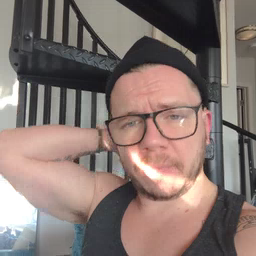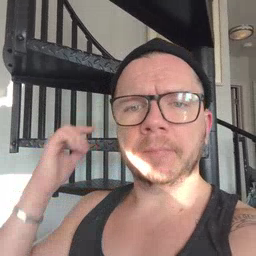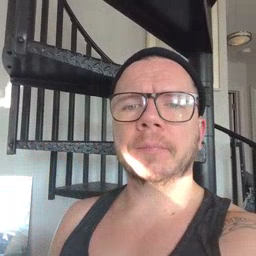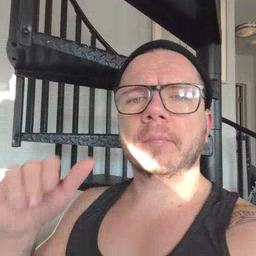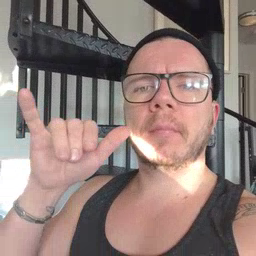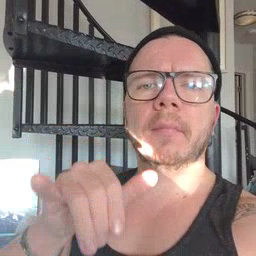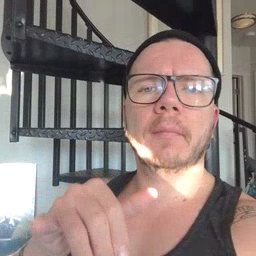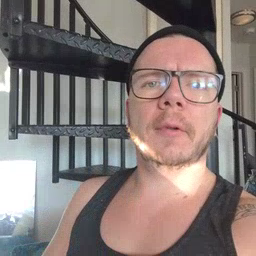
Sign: stay